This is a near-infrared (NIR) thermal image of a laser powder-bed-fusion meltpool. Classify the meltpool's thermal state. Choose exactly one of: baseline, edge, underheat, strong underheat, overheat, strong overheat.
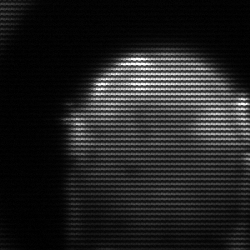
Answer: edge